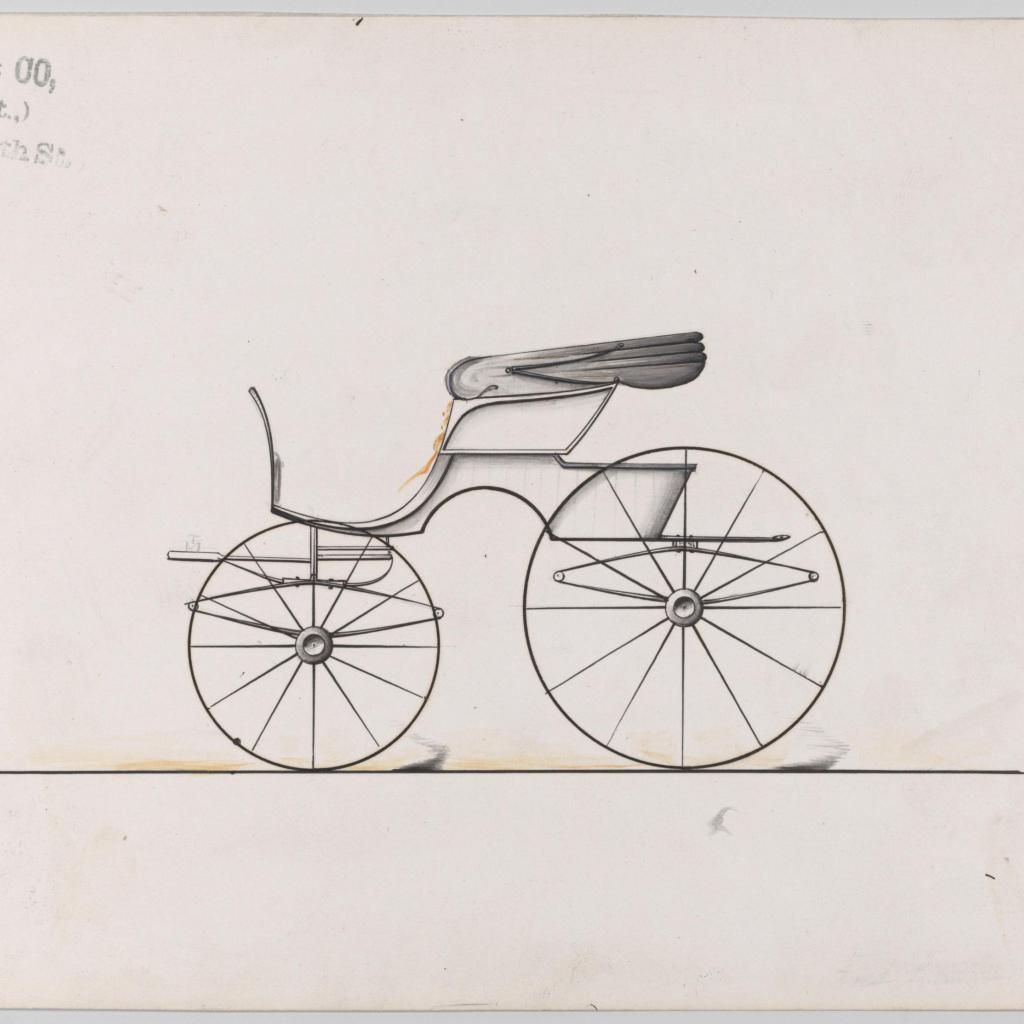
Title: Design for Road Wagon, no. 3210a
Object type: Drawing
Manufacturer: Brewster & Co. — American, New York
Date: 1876
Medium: Pen and black ink, watercolor and gouache
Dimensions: sheet: 6 x 9 in. (15.2 x 22.9 cm)
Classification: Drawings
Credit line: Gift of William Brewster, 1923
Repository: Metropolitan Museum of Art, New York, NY